Field crop: maize
Growth stage: 2
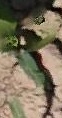
Species: maize